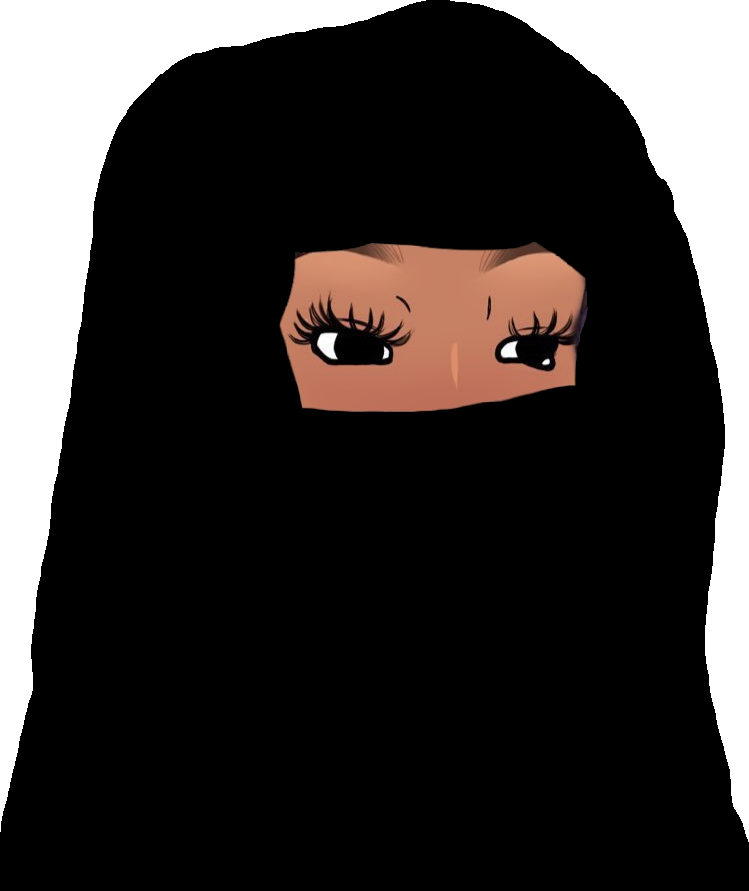
Label: 5_Blackjak